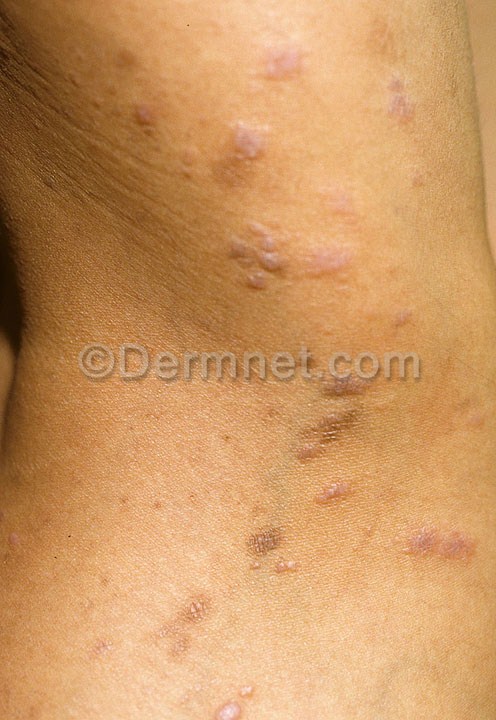
Disease: Psoriasis pictures Lichen Planus and related diseases